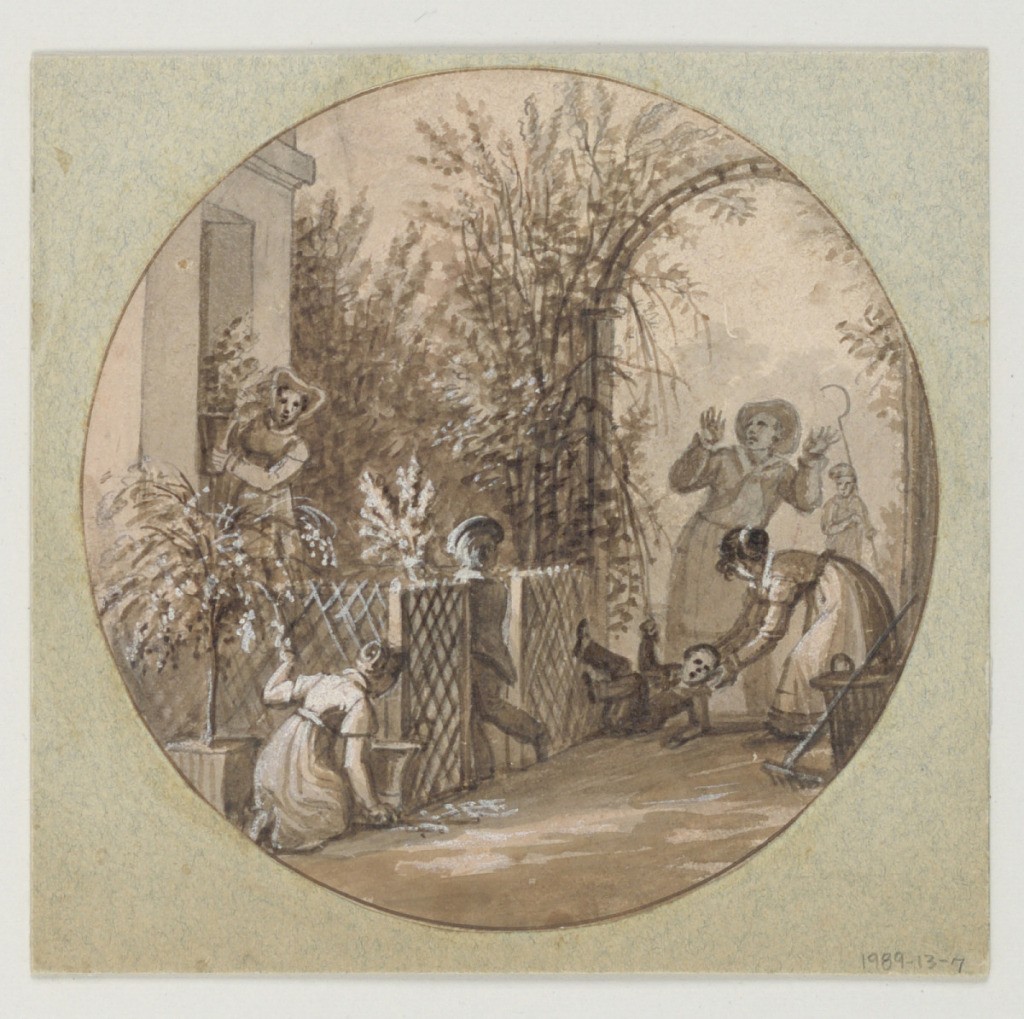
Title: Design for a Painted Porcelain Plate, Garden Scene from the Service de la Culture des Fleurs (Flower Cultivation Service)
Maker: Jean Charles Develly, French, 1783 - 1849
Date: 1821–24
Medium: Pen and brown, black ink, brush and brown, black wash, white gouache, red crayon, graphite on tan paper mounted on blue-gray paper
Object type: Drawing
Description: Design for a painted porcelain plate, rondel. A garden setting with an arbor full of trees, right middleground, and a trellised fence around a house/garden building, left foreground.  A figure of a kneeling woman assists a young boy who has falllen to the ground.  Behind them, a gardener raises his arms in exclamation.  A woman stands in the doorway of the house/garden building holding a vase of flowers.  A young boy, left middleground, brings a bunch of flowers to her.  Another kneeling woman, left foreground, fills a vase with flowers.